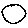
Label: circle